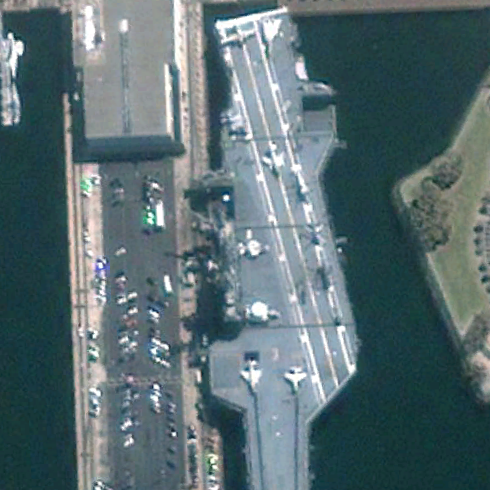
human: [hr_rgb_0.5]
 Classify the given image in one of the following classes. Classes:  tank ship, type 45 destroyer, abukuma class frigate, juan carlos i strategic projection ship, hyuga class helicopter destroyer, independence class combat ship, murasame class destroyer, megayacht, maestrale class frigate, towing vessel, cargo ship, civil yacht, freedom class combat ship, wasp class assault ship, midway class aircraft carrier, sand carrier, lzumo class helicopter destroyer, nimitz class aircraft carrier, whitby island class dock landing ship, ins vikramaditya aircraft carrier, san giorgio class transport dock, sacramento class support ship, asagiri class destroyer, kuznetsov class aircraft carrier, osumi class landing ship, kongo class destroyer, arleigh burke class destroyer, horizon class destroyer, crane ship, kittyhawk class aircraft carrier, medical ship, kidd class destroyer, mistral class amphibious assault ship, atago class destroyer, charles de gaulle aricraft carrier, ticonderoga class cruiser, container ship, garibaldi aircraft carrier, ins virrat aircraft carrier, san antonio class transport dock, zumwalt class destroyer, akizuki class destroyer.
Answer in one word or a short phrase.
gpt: Midway class aircraft carrier